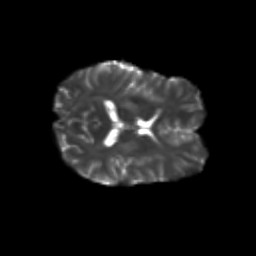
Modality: T2w
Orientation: axial
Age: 28
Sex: female
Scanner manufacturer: siemens
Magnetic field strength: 3 T
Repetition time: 3.5 s
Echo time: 0.113 s